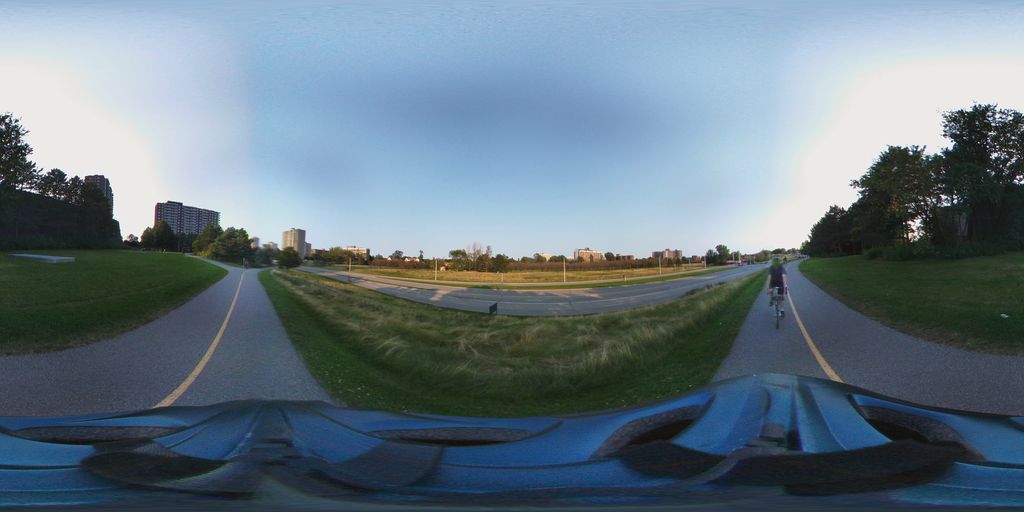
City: ottawa-gatineau